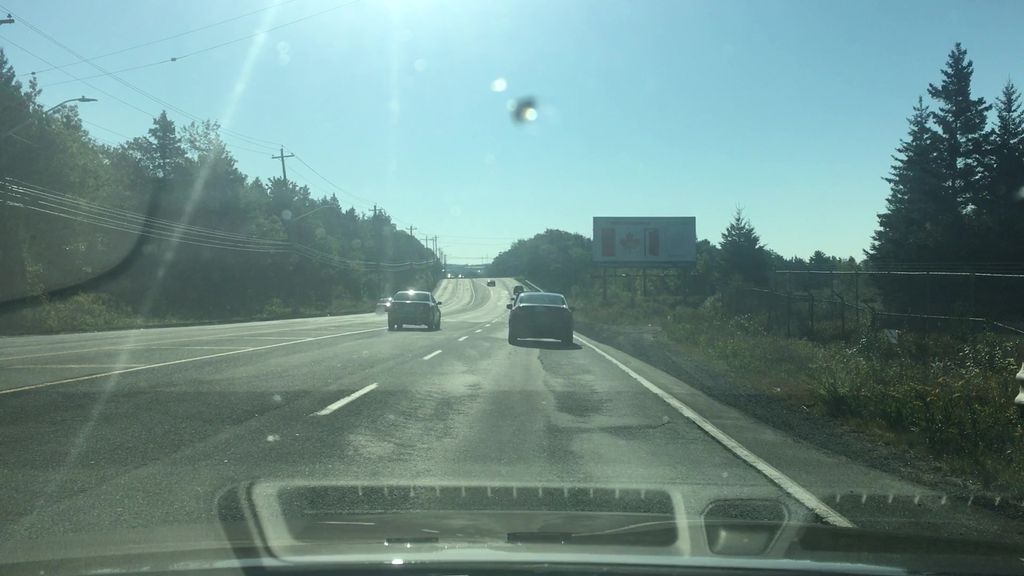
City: halifax